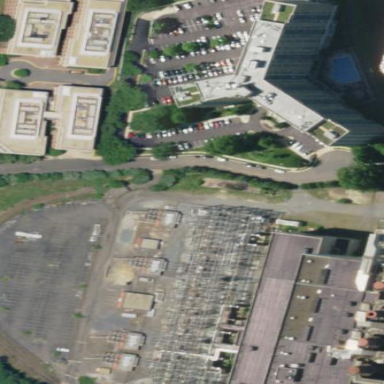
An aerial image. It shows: Power substation.